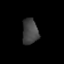
Tissue: prostate
Cell type: T cells
Senescence score: 0.3594
Nuclear area (px): 396
Mean DAPI intensity: 67.439